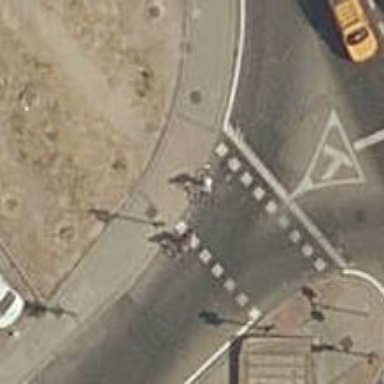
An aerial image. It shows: Crossing with traffic signals.